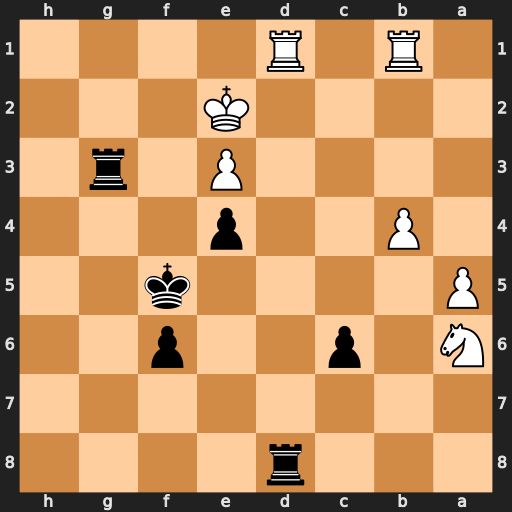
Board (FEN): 3r4/8/N1p2p2/P4k2/1P2p3/4P1r1/4K3/1R1R4
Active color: b
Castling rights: -
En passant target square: -
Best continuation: Rg2+ Kf1 Rdg8 Re1 Rg1+ Ke2 R8g2+ Kd1 Rxe1+ Kxe1 Rg1+ Kd2 Rxb1